Question: I added font-awesome icons to my navbar and styled it with css. All works well except on the link with the dropdown list - once clicked - it shows two icons instead of only one (see screenshot). One is properly placed and the other one appears below the word 'link' and above the dropdown menu.

Here is the html code:
'''
<div class="collapse navbar-collapse" id="bs-example-navbar-collapse-1">
<ul class="nav navbar-nav navbar-right">
<li class="active"><a href="#">Link</a></li>
<li><a href="#">Link</a></li>
<li><a href="#">Link</a></li>
<li><a href="#">Link</a></li>
<li class="dropdown">
<a href="#" class="dropdown-toggle" data-toggle="dropdown">Dropdown <span class="caret"></span></a>
<ul class="dropdown-menu" role="menu">
<li><a href="#">Action</a></li>
<li><a href="#">Another action</a></li>
<li><a href="#">Something else here</a></li>
<li class="divider"></li>
<li><a href="#">Separated link</a></li>
<li class="divider"></li>
<li><a href="#">One more separated link</a></li>
</ul>
</li>
</ul>
'''
and here the css code:
'''
ul li a:before {
font-family: "FontAwesome";
content: "
067";
position: absolute;
top: 0;
left: 0;
display: block;
text-align: center;
color: #FFF;
width: 100%;
height: 100%;
margin-top: -26px;
}
'''
I would greatly appreciate it if someone could tell me how to get rid of the icon (=white cross) under the word dropdown.
Thanks in advance for your help.
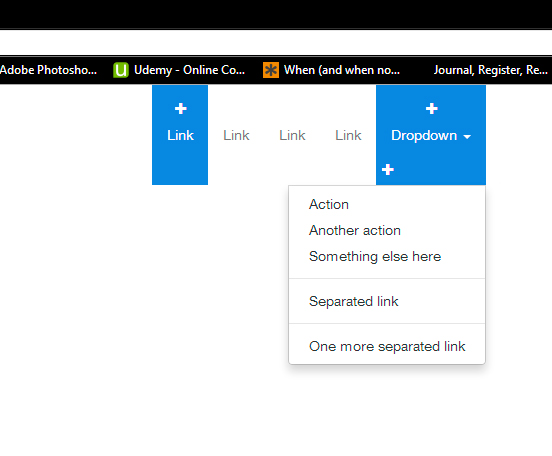
Answer: I think that you are seeing extra + icons because your css selector is incorrect. In actual fact you are probably getting 5 extra + icons (1 for each '<a>' in the dropdown menu).
To solve this you need to target only the '<a>''s under the navbars '<ul>' not the dropdowns '<ul>'
try this selector: 'ul > li > a:before'
I have forked and corrected your bootply below:
<URL>
The issue was on line 52 of your css (in bootply)
'''
.cross a:before, .cross:hover > a:before {
'''
should have been
'''
.cross > a:before, .cross:hover > a:before {
'''